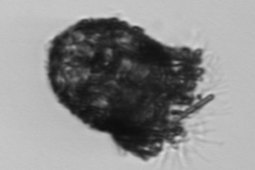
Label: Stenosemella_pacifica